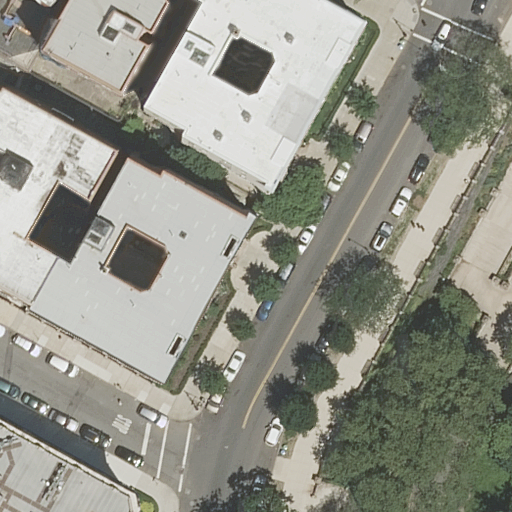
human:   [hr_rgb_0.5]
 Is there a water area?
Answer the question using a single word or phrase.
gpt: no

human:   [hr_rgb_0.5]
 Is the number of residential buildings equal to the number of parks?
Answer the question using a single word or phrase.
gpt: no

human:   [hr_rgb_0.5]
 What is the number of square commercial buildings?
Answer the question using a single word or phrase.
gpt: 0

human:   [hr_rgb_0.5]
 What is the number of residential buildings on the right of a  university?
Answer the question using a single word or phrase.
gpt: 0

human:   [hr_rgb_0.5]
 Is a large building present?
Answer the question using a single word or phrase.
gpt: yes

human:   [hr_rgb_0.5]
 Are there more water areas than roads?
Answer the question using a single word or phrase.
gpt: no

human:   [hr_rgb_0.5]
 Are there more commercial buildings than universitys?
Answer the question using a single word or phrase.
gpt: no

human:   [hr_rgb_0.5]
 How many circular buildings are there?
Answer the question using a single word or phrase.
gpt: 0

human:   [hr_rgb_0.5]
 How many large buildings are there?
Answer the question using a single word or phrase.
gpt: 2

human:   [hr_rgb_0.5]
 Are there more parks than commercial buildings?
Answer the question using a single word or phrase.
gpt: yes

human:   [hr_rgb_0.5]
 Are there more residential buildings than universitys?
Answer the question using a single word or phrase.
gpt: yes

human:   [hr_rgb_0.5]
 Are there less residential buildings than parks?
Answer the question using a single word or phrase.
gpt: no

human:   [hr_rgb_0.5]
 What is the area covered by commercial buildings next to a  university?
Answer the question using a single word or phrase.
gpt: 0m2

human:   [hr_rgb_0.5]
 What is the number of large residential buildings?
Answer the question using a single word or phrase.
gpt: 2

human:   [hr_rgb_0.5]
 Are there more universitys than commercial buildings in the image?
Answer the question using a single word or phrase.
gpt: yes

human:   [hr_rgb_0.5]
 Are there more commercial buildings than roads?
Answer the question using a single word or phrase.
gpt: no

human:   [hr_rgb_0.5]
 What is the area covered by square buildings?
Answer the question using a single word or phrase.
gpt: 0m2

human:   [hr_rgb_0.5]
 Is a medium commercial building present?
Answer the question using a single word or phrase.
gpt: no

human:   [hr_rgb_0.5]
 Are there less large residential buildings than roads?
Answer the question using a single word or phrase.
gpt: yes

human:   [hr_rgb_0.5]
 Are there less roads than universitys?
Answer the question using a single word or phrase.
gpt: no

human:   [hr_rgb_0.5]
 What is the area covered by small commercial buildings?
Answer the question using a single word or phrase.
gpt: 0m2

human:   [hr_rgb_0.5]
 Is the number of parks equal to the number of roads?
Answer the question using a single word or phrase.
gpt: no

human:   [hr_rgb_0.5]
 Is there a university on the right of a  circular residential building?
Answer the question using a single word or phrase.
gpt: no

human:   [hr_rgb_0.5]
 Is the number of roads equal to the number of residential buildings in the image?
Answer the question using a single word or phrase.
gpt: yes

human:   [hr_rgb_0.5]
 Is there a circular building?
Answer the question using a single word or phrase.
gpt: no

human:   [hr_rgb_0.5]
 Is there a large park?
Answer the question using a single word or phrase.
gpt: yes

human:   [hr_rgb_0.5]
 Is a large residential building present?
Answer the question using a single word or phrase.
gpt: yes

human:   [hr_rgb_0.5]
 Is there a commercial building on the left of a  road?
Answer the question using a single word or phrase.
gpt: no

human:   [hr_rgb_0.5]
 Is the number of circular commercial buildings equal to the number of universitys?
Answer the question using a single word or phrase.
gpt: no

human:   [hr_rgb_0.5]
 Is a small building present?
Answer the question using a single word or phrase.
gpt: no

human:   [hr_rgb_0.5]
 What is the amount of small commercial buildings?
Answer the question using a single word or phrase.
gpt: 0

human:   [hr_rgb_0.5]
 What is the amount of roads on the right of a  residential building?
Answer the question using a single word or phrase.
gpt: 7

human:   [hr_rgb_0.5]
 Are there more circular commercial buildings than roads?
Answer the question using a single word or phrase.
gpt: no

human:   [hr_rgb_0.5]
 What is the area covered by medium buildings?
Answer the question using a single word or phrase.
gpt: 1295m2

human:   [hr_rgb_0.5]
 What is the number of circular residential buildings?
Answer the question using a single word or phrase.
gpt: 0

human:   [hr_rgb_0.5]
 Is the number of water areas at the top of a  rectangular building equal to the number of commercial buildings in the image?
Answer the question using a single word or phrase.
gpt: yes